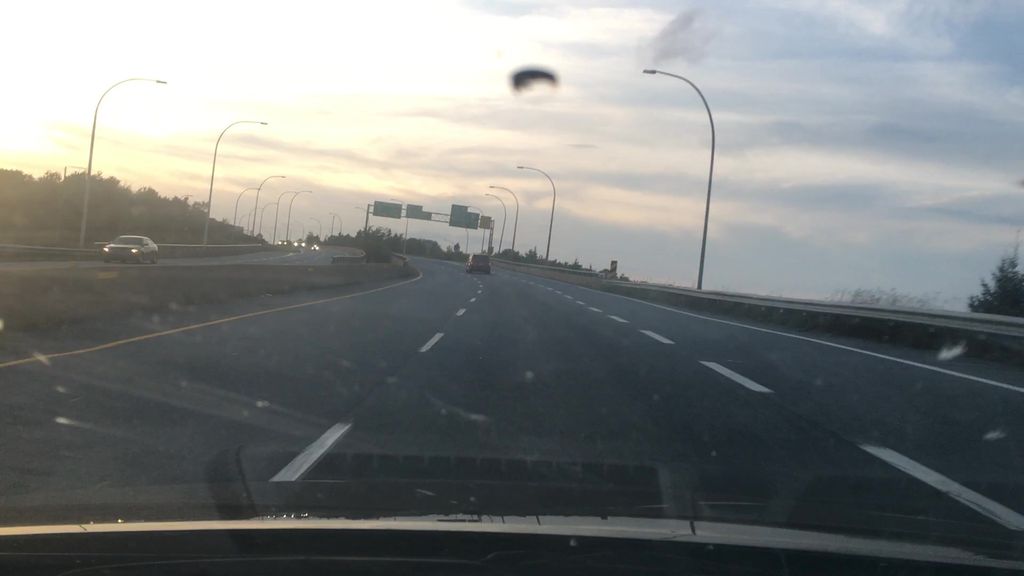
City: halifax